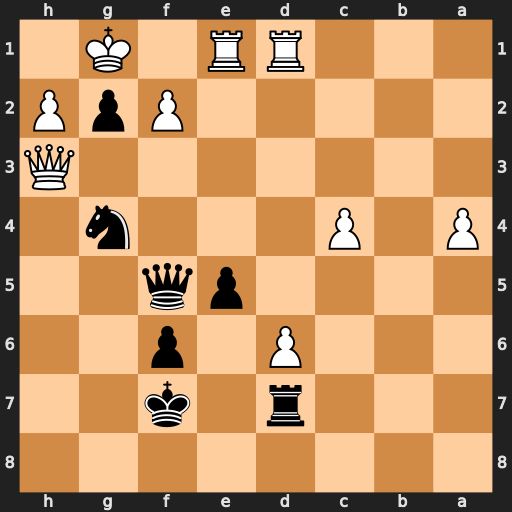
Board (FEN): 8/3r1k2/3P1p2/4pq2/P1P3n1/7Q/5PpP/3RR1K1
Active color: b
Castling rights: -
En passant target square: -
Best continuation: Qxf2#